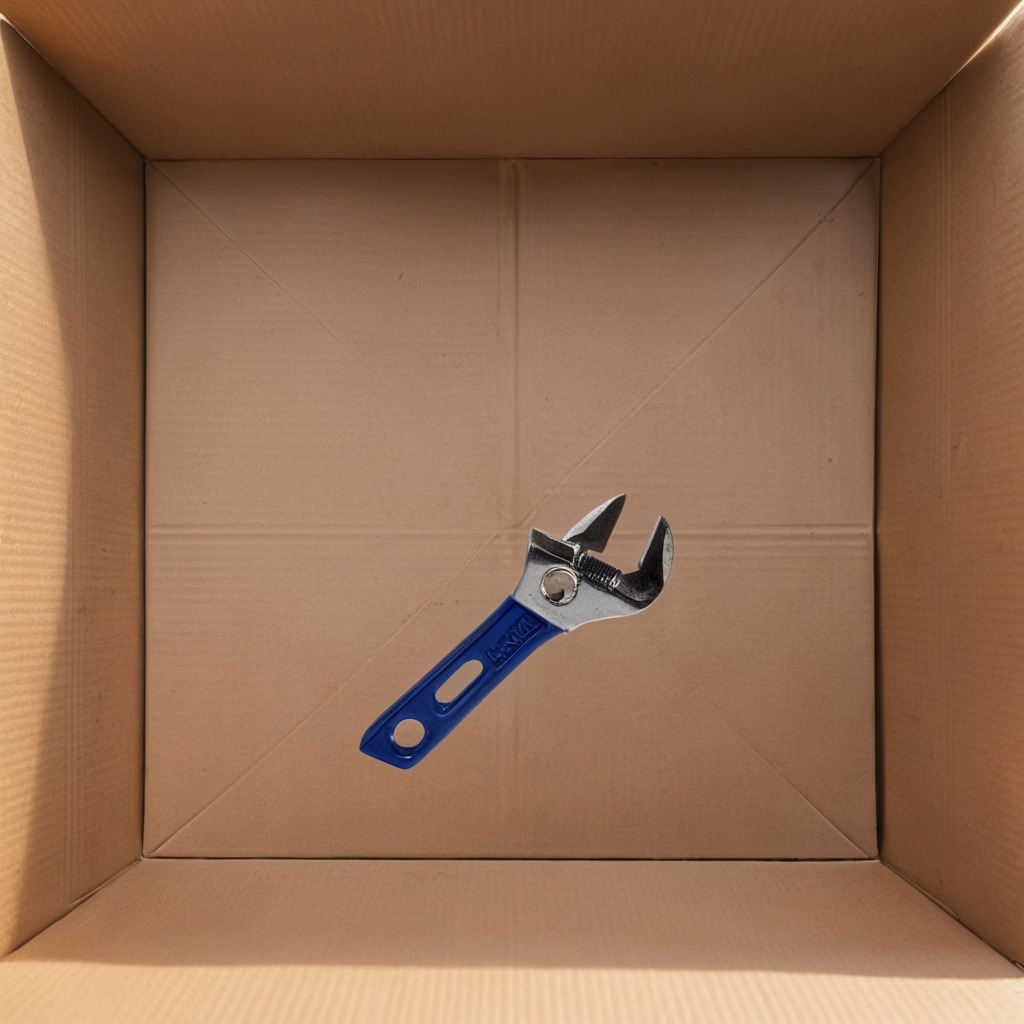
An wrench is lying on the cardboard box surface.